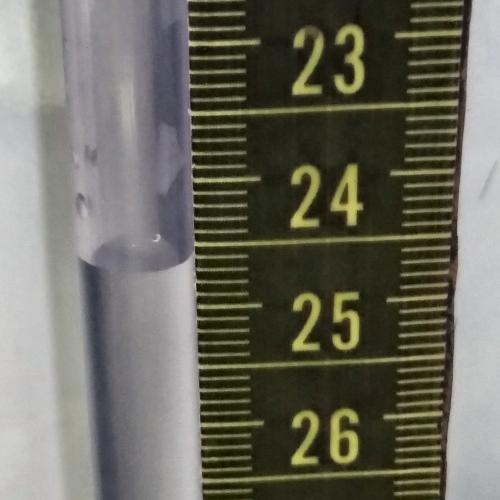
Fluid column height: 24.6 cm